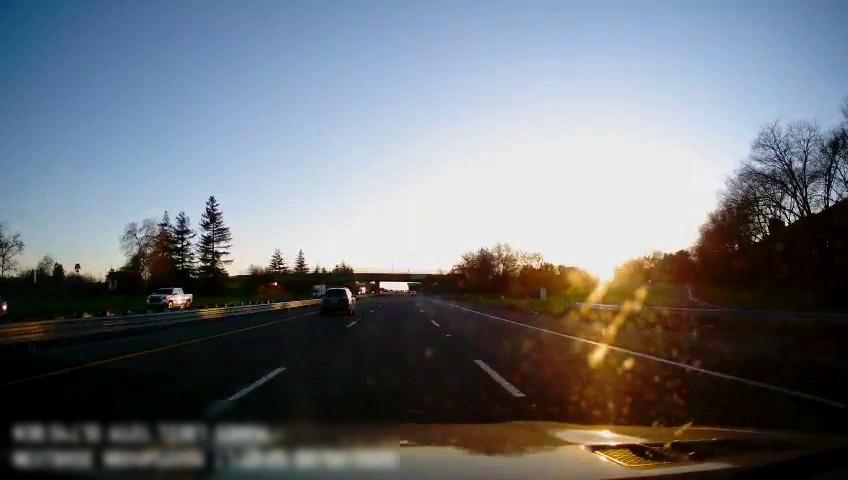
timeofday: Day
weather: Sunny
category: Drivable Space
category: Vehicles | SUV
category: Vehicles | Car
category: Vehicles | Truck
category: Lanes | Alternate Lane
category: Lanes | Current Lane
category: Lanes | Current Lane
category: Lanes | Alternate Lane